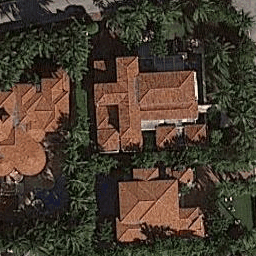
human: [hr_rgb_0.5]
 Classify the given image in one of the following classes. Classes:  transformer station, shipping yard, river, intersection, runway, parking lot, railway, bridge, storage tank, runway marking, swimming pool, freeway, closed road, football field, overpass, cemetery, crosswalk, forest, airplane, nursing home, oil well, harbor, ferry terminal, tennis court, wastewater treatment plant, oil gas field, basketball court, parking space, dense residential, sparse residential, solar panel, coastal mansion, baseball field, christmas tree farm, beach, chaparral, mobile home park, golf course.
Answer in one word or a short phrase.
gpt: coastal mansion